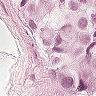
Metastatic tissue present: yes